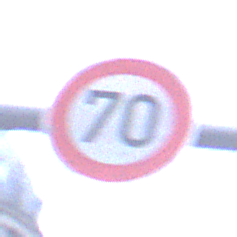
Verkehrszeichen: Geschwindigkeit70
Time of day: SunriseSunset
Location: Outdoor (Urban)
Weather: PartlyCloudy
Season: NotSpecified
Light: Natural